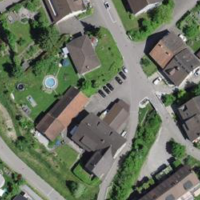
EUNIS habitat code: 55
Species observed at this site:
Rumex obtusifolius
Crocus vernus